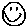
Label: smiley face